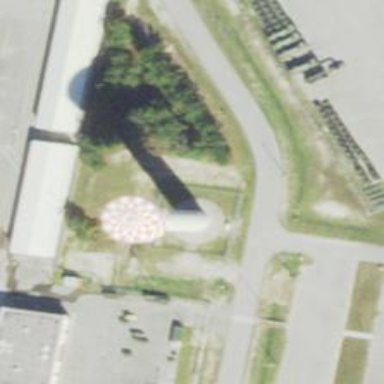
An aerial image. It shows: Water tower that is man-made.